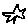
Label: star